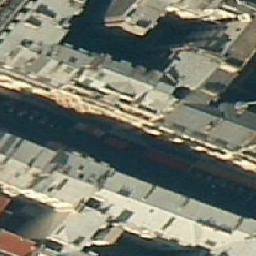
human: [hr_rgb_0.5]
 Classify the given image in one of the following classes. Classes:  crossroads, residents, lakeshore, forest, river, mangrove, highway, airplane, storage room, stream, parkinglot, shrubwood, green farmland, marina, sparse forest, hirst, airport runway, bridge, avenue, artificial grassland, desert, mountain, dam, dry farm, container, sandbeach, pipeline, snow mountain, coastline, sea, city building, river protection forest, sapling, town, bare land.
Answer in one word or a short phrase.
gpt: city building